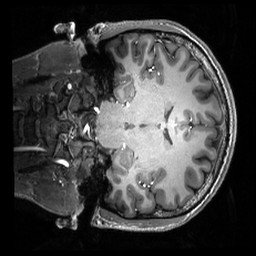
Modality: T1w
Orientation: coronal
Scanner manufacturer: philips
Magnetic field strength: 7 T
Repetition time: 0.008 s
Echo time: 0.001974 s